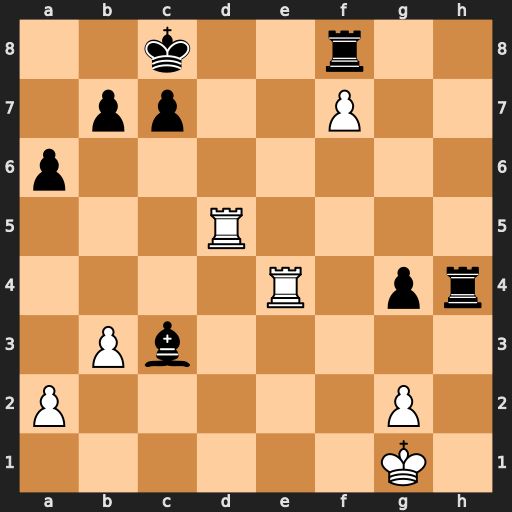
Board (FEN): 2k2r2/1pp2P2/p7/3R4/4R1pr/1Pb5/P5P1/6K1
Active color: w
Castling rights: -
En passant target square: -
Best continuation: Re8+ Rxe8 fxe8=Q#